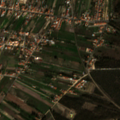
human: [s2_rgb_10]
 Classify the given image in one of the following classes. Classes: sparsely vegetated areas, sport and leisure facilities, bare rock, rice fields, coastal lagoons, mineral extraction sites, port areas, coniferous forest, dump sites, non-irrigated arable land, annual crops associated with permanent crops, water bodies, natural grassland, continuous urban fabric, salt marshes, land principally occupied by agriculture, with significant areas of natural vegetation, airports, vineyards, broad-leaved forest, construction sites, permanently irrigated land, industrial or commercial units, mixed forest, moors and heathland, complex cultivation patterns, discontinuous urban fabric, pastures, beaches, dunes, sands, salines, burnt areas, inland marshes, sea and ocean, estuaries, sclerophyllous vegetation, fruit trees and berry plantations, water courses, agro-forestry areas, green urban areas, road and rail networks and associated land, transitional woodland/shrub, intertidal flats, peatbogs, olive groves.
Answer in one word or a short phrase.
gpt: discontinuous urban fabric, complex cultivation patterns, broad-leaved forest